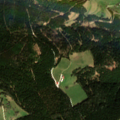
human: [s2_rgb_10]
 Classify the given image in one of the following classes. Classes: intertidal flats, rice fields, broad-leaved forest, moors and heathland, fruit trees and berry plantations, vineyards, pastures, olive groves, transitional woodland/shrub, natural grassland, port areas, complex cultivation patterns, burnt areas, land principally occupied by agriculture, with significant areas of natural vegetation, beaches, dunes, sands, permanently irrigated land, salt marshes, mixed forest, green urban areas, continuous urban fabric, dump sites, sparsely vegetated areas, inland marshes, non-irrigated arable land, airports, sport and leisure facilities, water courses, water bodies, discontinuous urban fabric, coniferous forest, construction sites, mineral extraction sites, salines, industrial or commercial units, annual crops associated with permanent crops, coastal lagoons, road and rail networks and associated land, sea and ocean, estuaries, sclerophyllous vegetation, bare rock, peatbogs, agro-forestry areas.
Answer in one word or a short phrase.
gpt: pastures, coniferous forest